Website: slack
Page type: billing-address
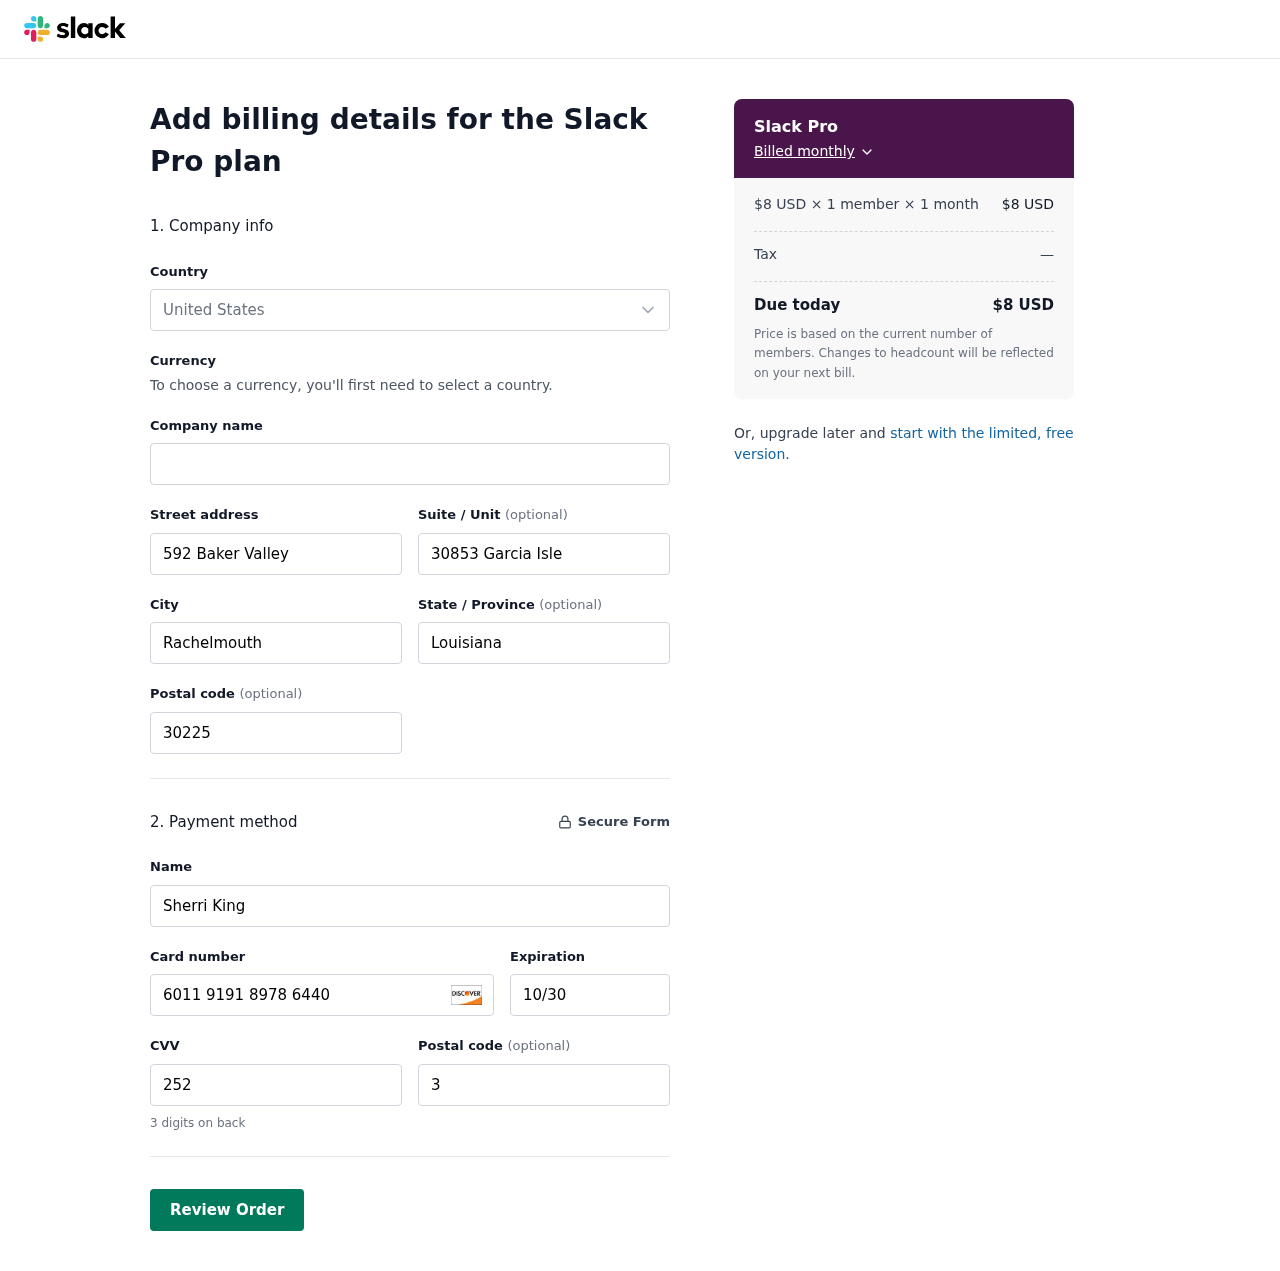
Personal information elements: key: PII_CARD_CVV
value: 252
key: PII_CARD_EXPIRY
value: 10/30
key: PII_CARD_NUMBER
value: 6011 9191 8978 6440
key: PII_CITY
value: Rachelmouth
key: PII_COUNTRY
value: United States
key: PII_FULLNAME
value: Sherri King
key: PII_POSTCODE
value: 30225
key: PII_POSTCODE2
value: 35156
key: PII_STATE
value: Louisiana
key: PII_STREET
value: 592 Baker Valley
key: PII_STREET2
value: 30853 Garcia Isle
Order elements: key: ORDER_PLAN_PRICE
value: $8 USD
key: ORDER_NUM_MEMBERS
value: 1 member
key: ORDER_NUM_MONTHS
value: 1 month
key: ORDER_SUBTOTAL
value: $8 USD
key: ORDER_TAX
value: —
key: ORDER_TOTAL
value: $8 USD